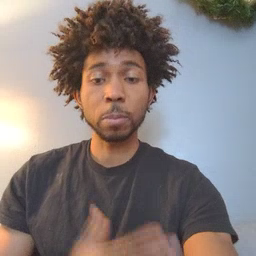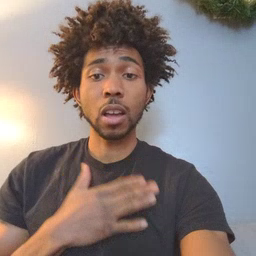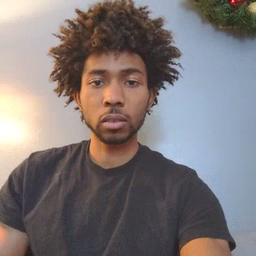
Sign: happy